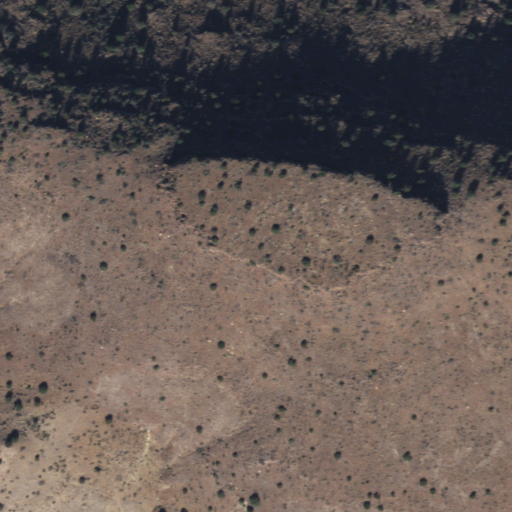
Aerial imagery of mountain in Arizona named Jackpot Mesa containing shrub and grassland